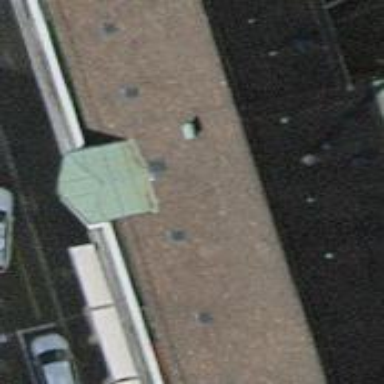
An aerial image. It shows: Clothing store.